Aerial crown-view tile of a tropical tree (Barro Colorado Island, Panama), acquired 20250124:
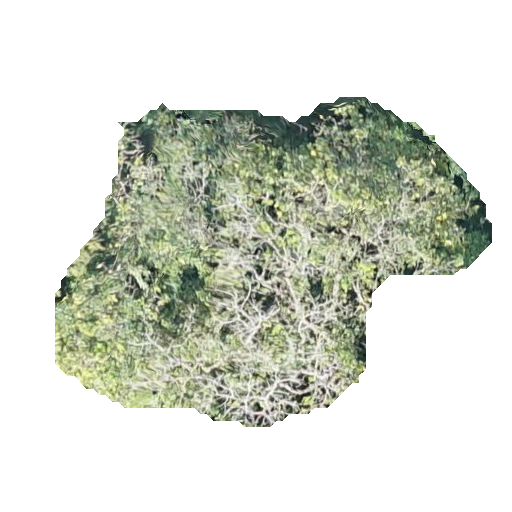
Species: Anacardium excelsum
GBIF accepted scientific name: Anacardium excelsum
Crown area: 146.557 m²